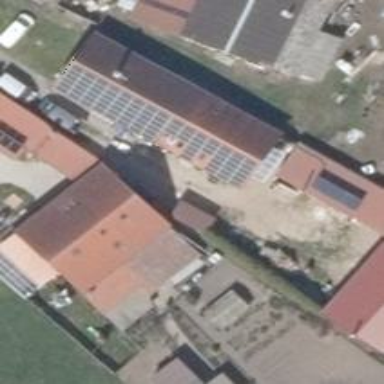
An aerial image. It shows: Solar photovoltaic panel generator producing electricity as small installation.